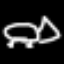
Label: frog